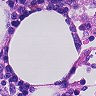
Metastatic tissue present: no